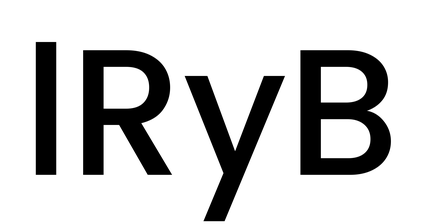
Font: Poppins-Medium